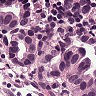
Metastatic tissue present: yes